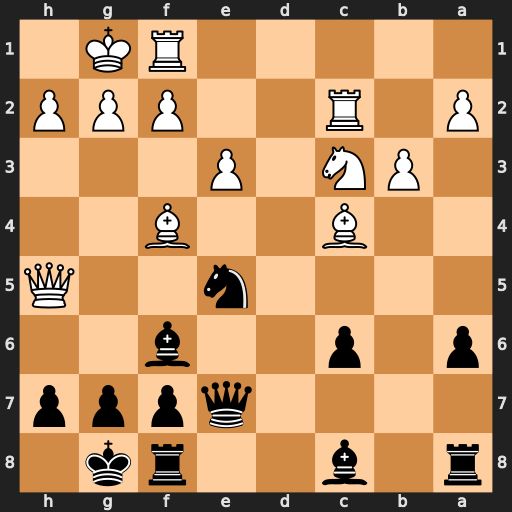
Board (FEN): r1b2rk1/4qppp/p1p2b2/4n2Q/2B2B2/1PN1P3/P1R2PPP/5RK1
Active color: b
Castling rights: -
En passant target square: -
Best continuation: Bg4 Qxg4 Nxg4